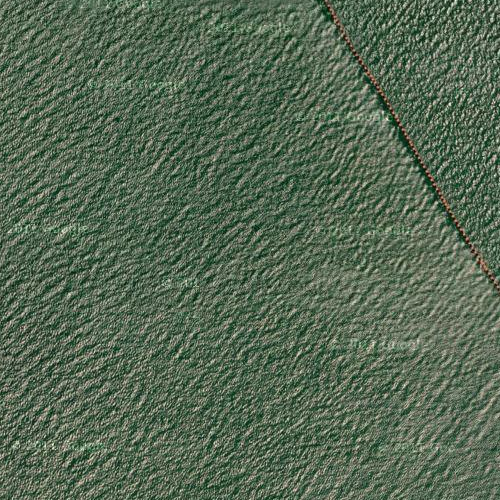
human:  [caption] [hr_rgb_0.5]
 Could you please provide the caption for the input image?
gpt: This is a part of ocean with deep green water and a red line at the corner .

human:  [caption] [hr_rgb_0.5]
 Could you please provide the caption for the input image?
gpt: A part of ocean with deep green waters a red line at the corner .

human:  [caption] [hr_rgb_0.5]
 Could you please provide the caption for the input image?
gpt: This is a part of deep green sparkling sea a red line at the corner .

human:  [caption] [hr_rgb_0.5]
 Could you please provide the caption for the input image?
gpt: This is a part of deep green sparkling sea with a red line at the corner .

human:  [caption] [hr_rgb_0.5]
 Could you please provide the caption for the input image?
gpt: This is a part of ocean with deep green water shining .